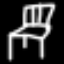
Label: chair